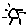
Label: sun